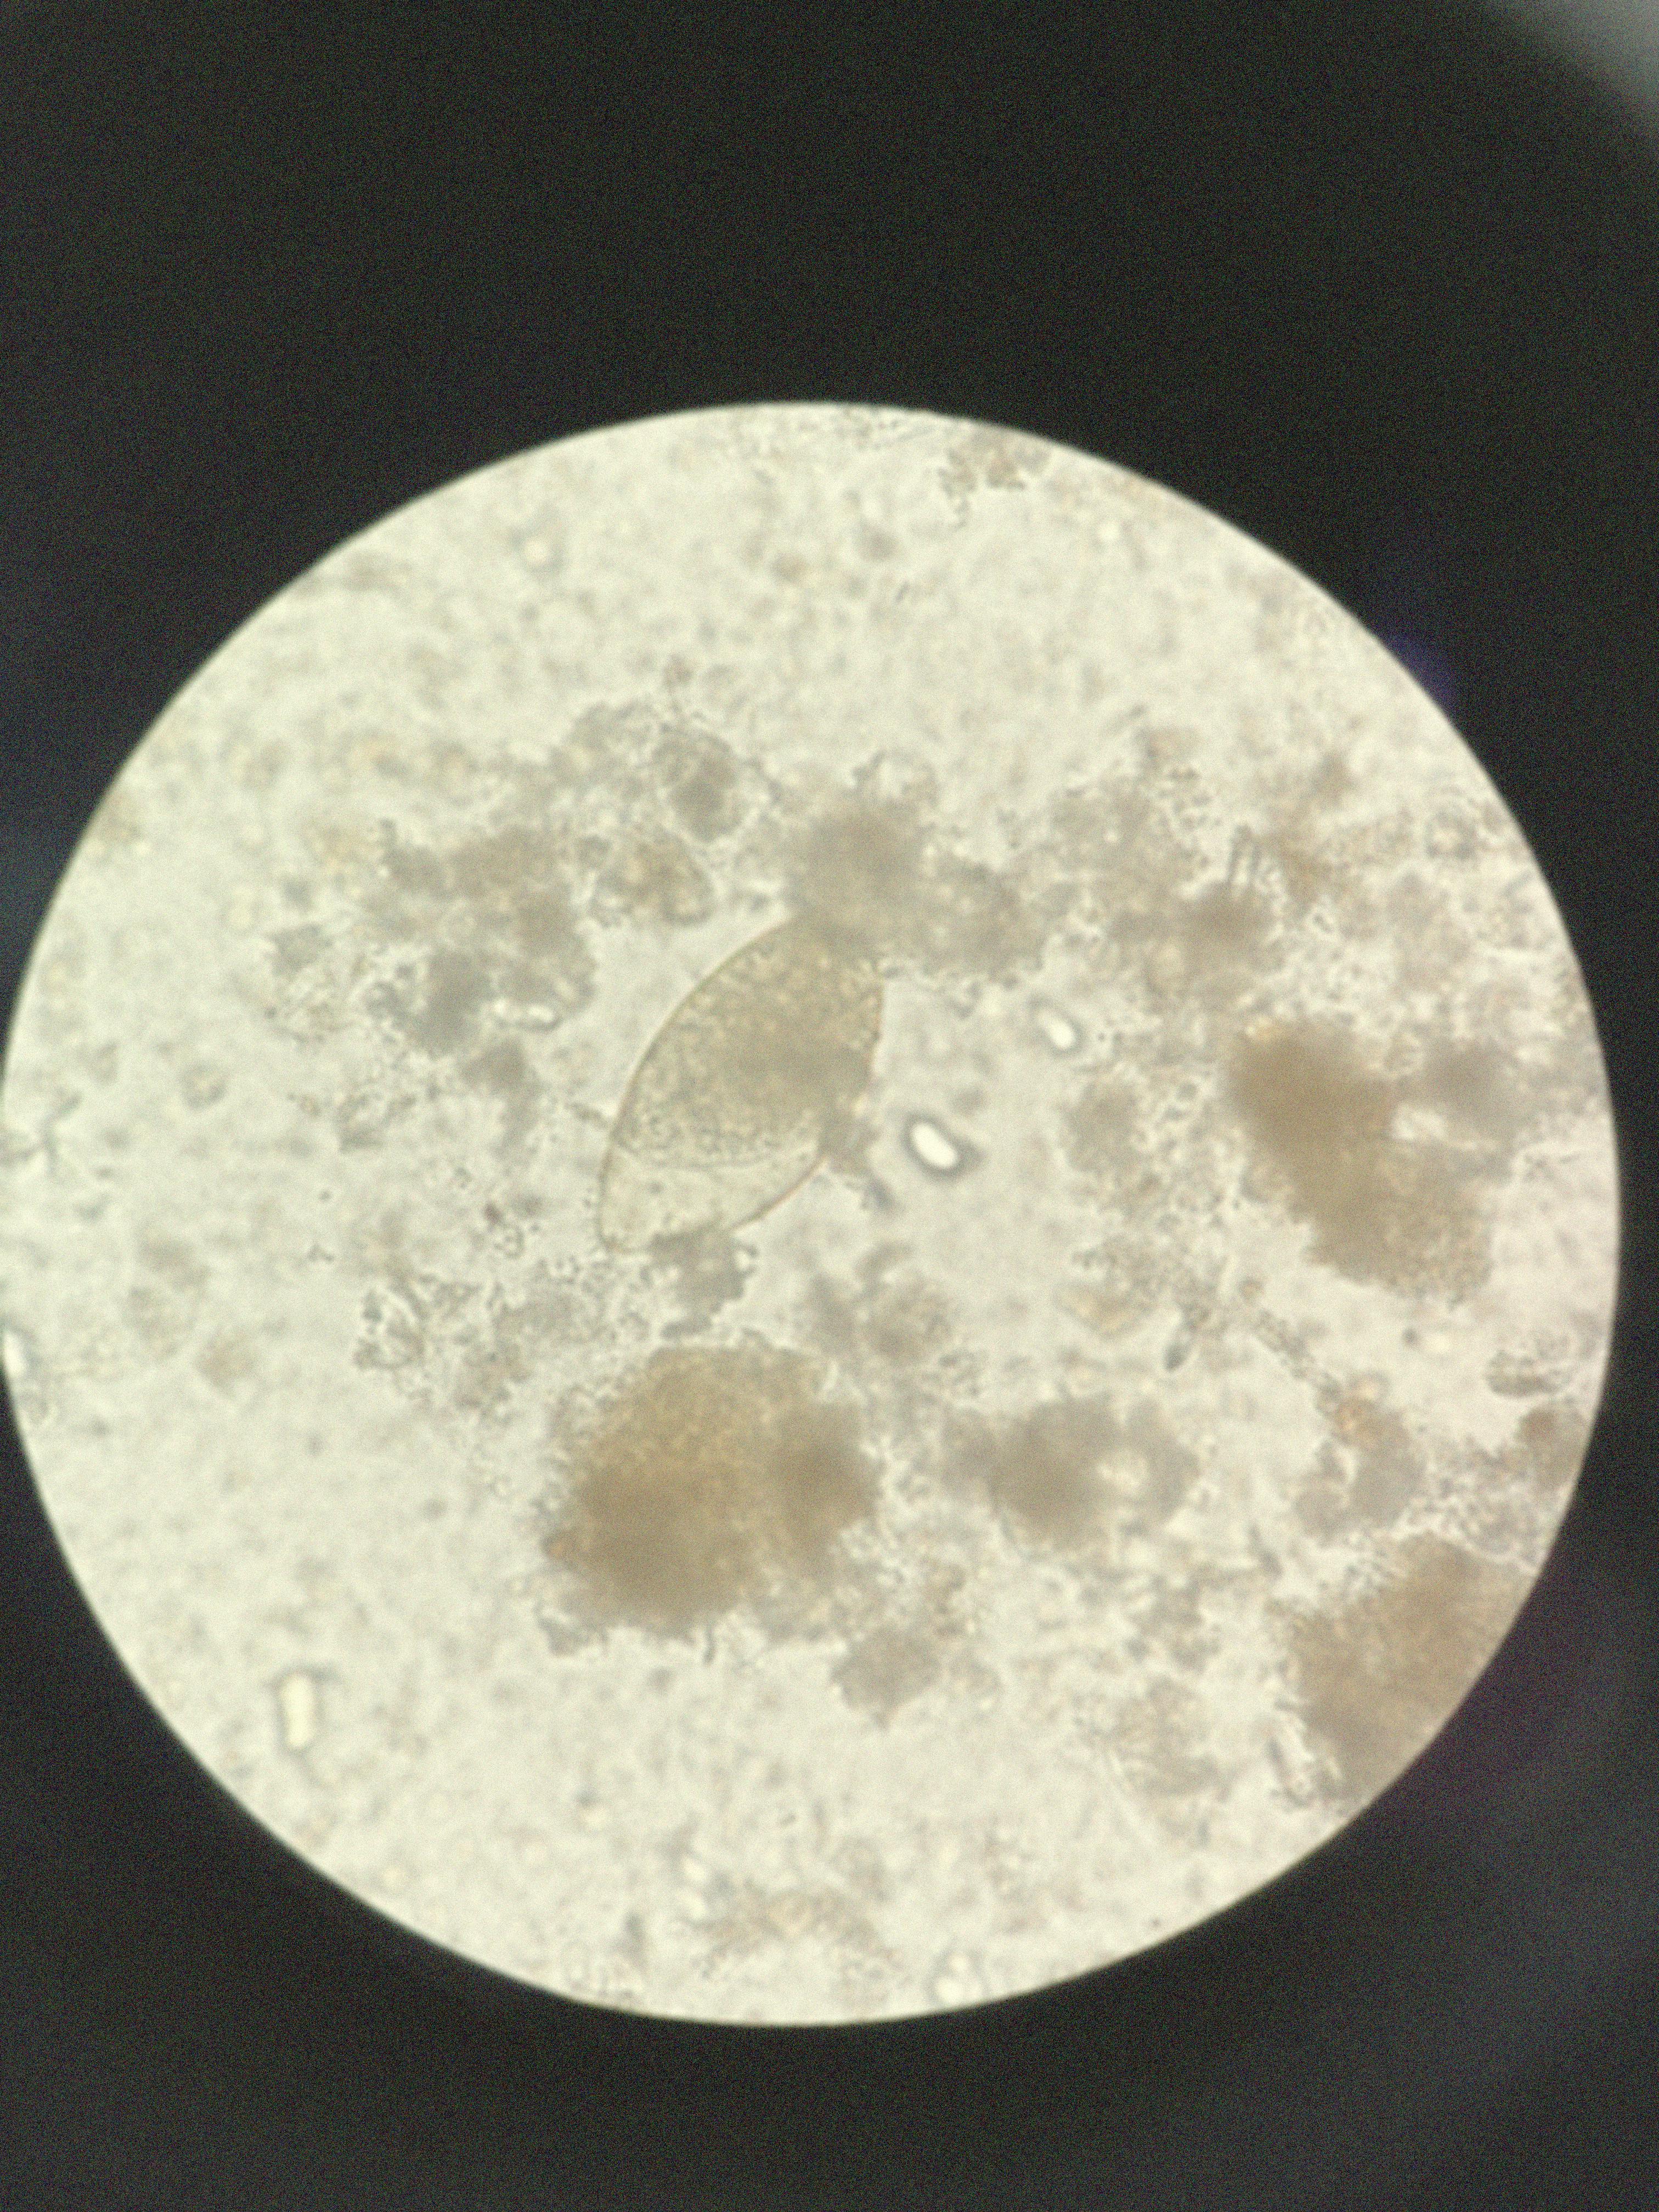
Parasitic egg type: Fasciolopsis buski